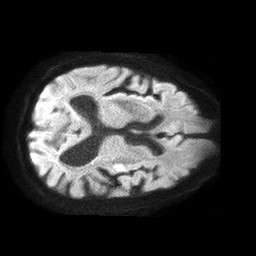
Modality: TRACE
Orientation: axial
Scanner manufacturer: philips
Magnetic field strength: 1.5 T
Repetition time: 4.6 s
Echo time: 0.08517 s